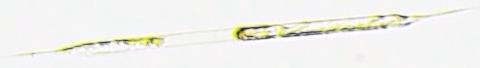
Label: Rhizosolenia